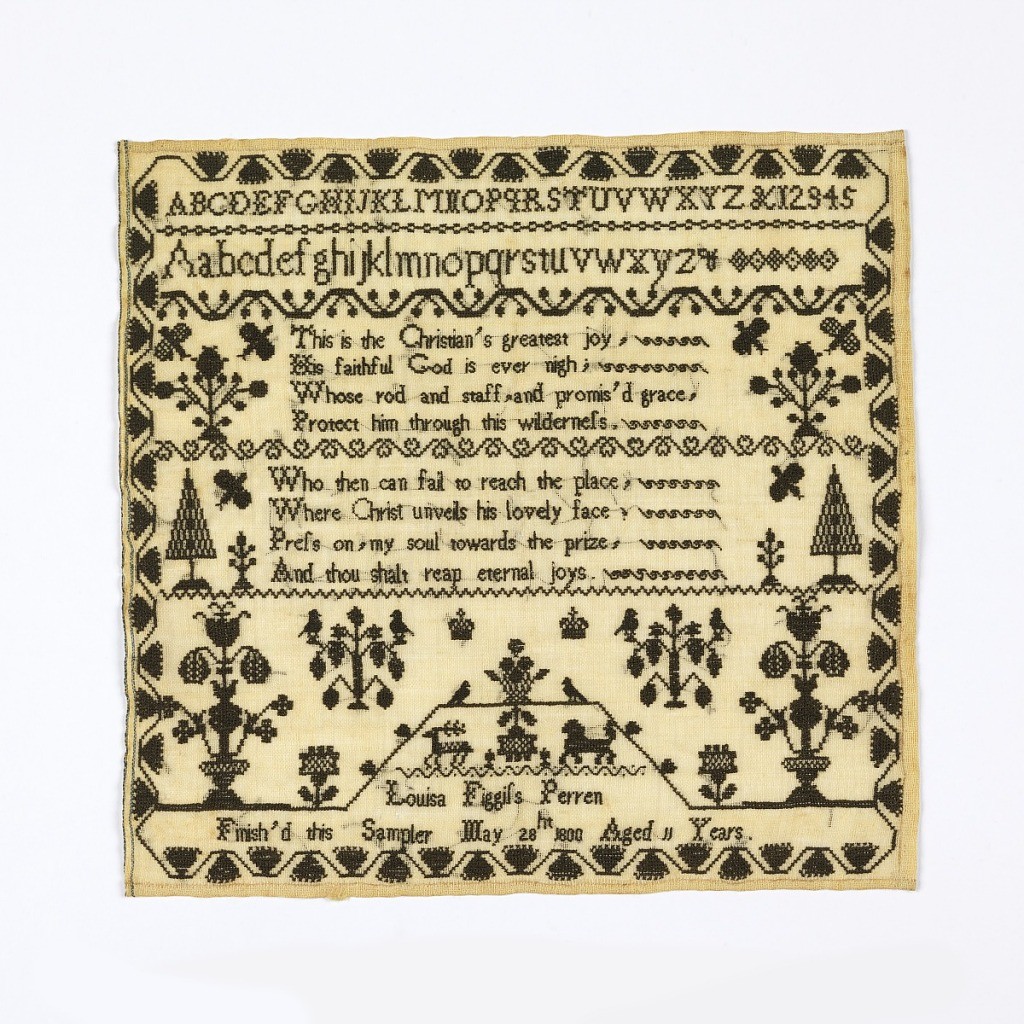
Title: Sampler
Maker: Louisa Figgiss Perren, American
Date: May 28, 1800
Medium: silk embroidery on wool foundation Technique: embroidered in cross stitch on plain weave foundation
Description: Embroidered entirely in black on a white ground. Bands of alphabets and verses, and an inscription, are separated by floral cross borders. Isolated motifs of trees, urns of flowers, and birds are symmetrically arranged on either side. The composition is framed on four sides with a stylized strawberry vine border.